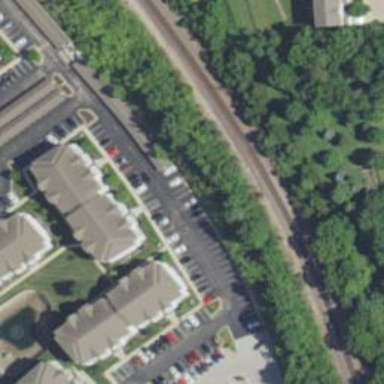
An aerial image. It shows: Parking space.